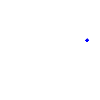
Particle: proton